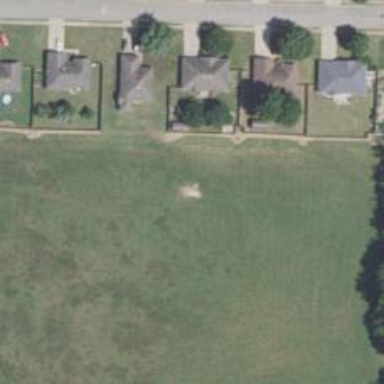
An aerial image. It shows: Disc golf tee area.